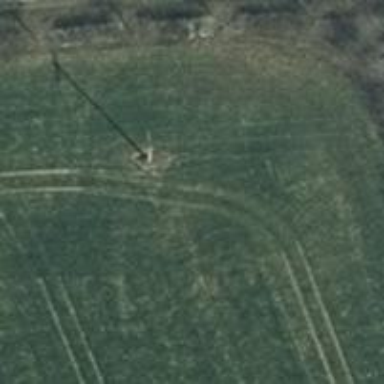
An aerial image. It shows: Power pole.